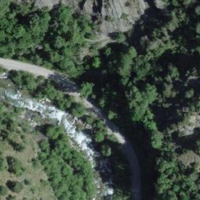
EUNIS habitat code: 32
Species observed at this site:
Lasiommata maera
Euplagia quadripunctaria
Melitaea didyma